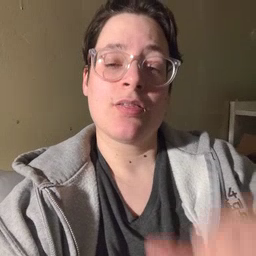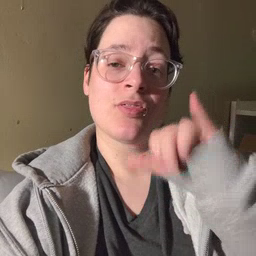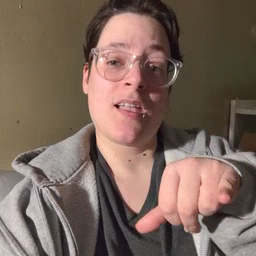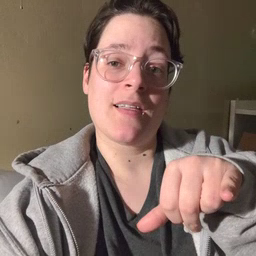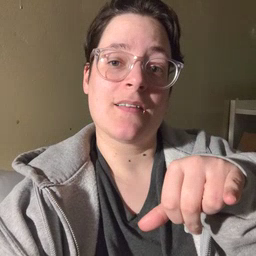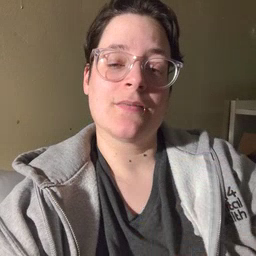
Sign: that